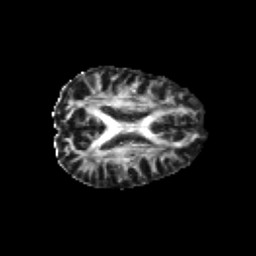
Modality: FA
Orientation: axial
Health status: healthy
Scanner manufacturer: philips
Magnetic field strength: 3 T
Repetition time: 6.964 s
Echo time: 0.092 s